Field crop: maize
Growth stage: 2
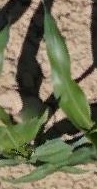
Species: maize